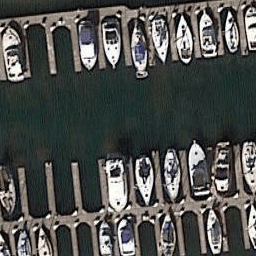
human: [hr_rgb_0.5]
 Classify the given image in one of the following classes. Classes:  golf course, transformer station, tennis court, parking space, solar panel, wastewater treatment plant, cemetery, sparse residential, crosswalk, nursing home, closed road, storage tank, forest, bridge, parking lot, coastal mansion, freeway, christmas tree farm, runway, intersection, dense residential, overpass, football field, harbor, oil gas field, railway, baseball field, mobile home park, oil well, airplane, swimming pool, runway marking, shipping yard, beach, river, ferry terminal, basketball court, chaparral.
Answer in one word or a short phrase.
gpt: harbor